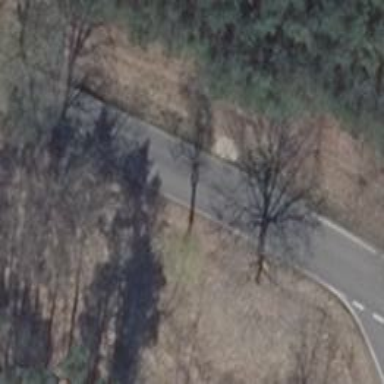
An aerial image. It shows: Secondary road with asphalt surface.